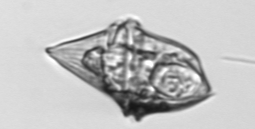
Label: Gyrodinium